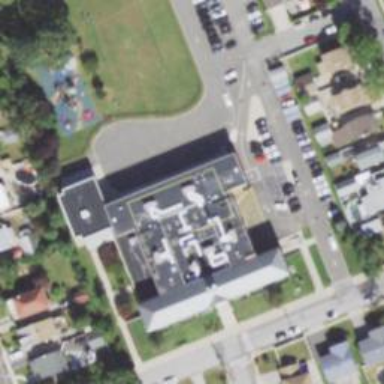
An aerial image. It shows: Building.